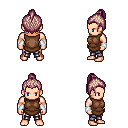
a pixel art fantasy rpg character, male body template, human, light skin, brown tunic, metal pants, white blonde short topknot hairstyle, white cloth bracers, four views (front, back, left, right), 2x2 character sprite sheet, small pixel art, hard edges, no anti-aliasing